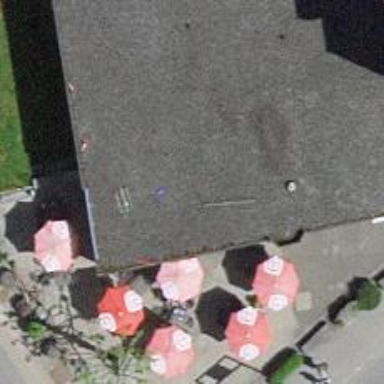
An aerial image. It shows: Restaurant.